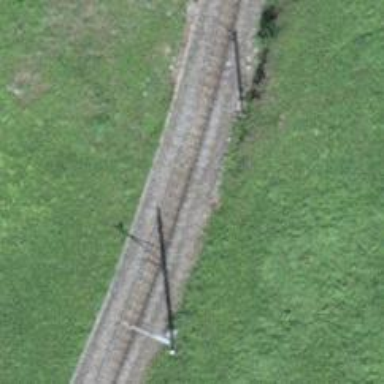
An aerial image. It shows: Narrow-gauge railway with 1 track. The tracks are electrified with contact line.